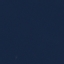
Label: SeaLake